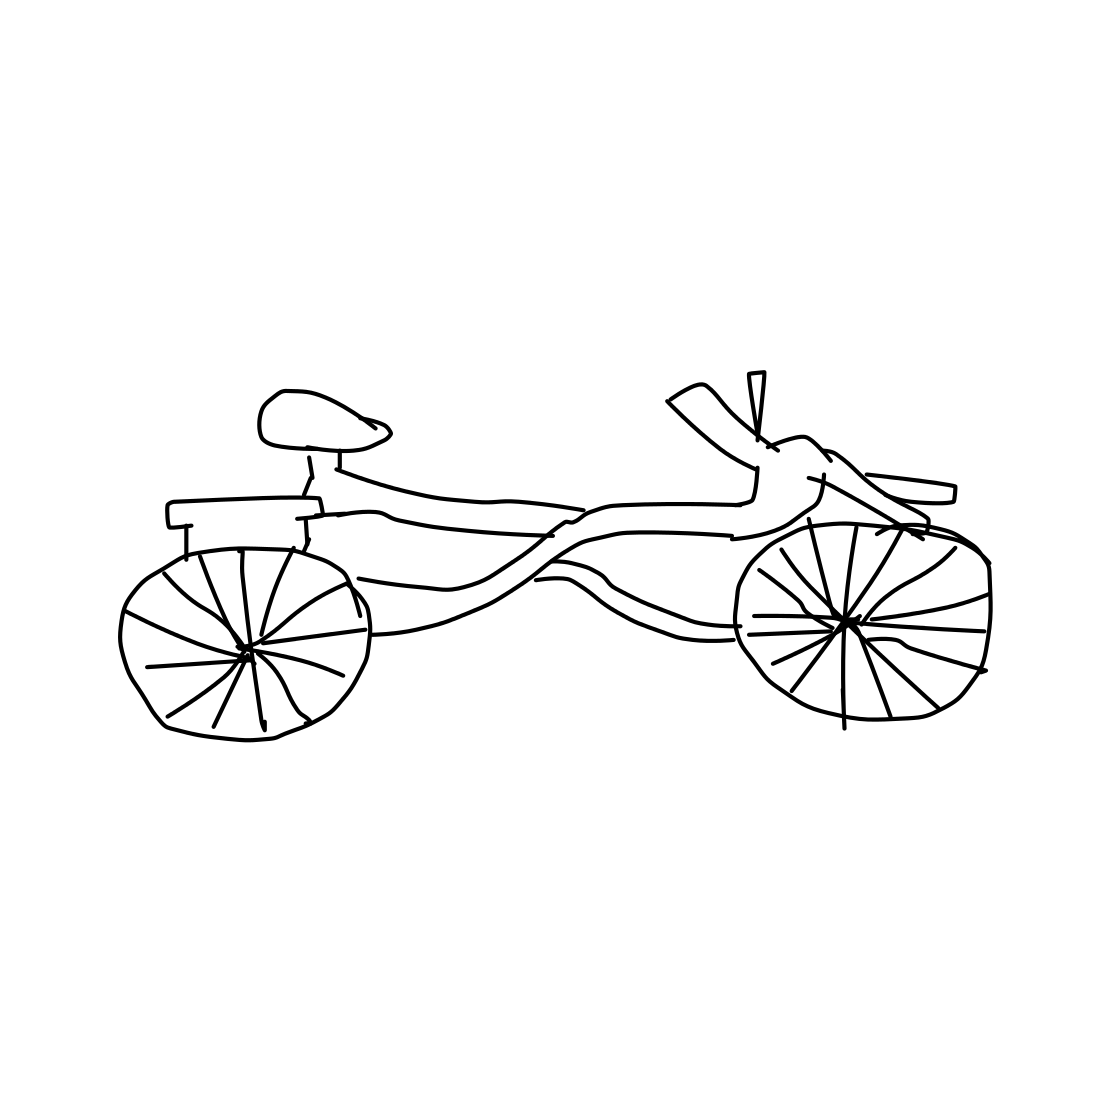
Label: bicycle